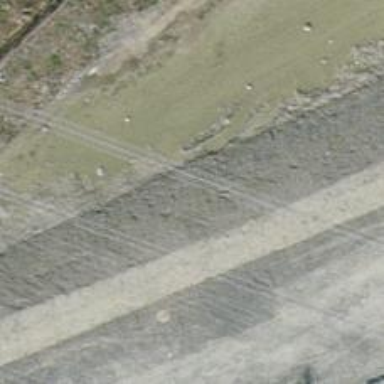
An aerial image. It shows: Path on bridge with fine gravel surface.